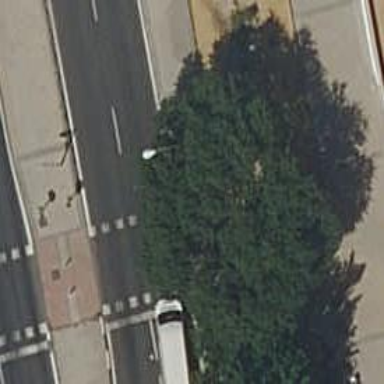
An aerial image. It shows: Zebra crossing with traffic signals.